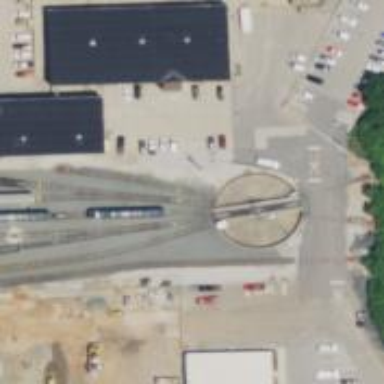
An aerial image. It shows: Railway yard.